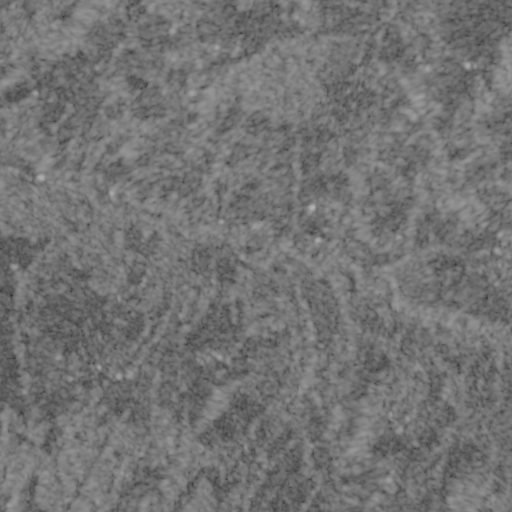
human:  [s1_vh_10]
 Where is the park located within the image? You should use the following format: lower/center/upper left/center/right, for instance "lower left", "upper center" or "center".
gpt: The park is located in the center right of the image.
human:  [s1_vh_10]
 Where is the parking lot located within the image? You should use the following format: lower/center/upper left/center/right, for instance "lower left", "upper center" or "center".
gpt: The parking lot is located in the center right of the image.
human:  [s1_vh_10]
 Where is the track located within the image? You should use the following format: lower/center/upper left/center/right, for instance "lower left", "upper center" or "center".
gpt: There is no track in the image.

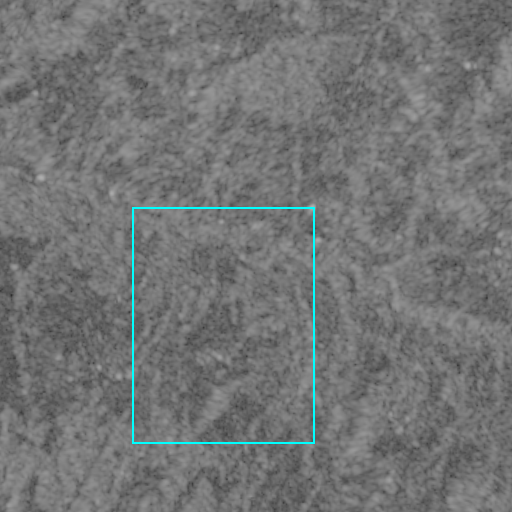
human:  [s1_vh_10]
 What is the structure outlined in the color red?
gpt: There is no red outline.
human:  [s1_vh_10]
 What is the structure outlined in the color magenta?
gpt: There is no structure outlined in magenta.